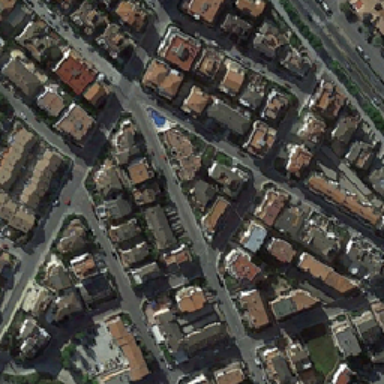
Many plants are planted near residential areas .